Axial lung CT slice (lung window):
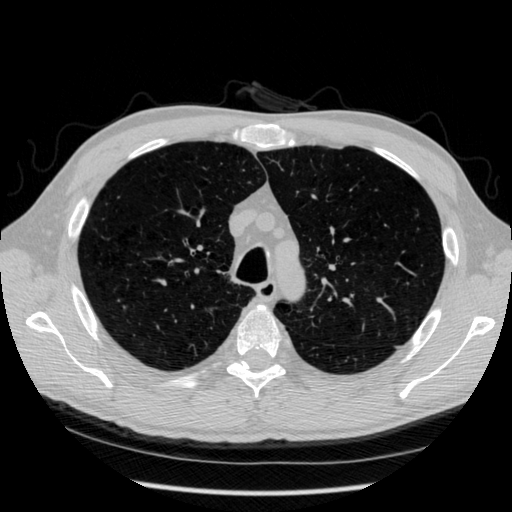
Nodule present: no